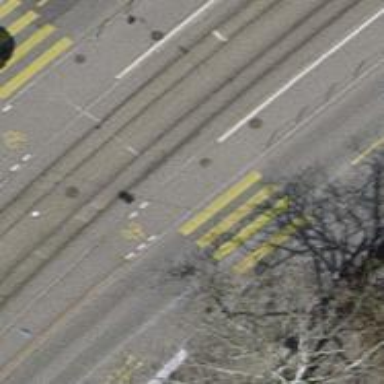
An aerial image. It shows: Uncontrolled zebra crossing with notable zebra markings.